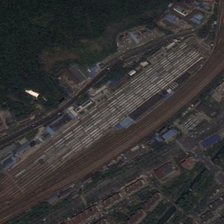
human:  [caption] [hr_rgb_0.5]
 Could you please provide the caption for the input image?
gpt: many buildings and some green trees are in two sides of a railway station .

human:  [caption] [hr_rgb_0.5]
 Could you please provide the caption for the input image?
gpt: in front of the train station tracks pass through the residential area .

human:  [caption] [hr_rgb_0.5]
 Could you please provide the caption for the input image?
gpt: many buildings and some green trees are in two sides of a railway station .

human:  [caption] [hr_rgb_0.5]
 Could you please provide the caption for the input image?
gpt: many cars parked at the gate of the train station .

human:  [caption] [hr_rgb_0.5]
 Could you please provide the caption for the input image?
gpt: in front of the train station tracks pass through the residential area .